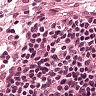
Metastatic tissue present: no